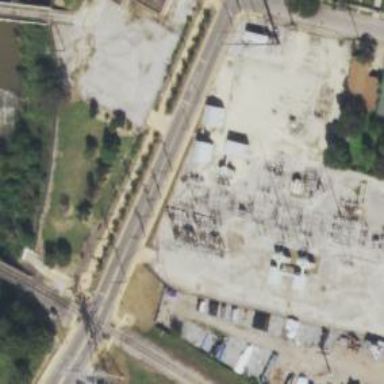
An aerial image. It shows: Switch used for power control.